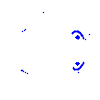
Particle: kaon